Field crop: maize
Growth stage: 2
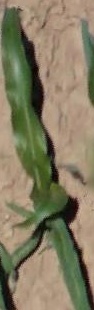
Species: maize